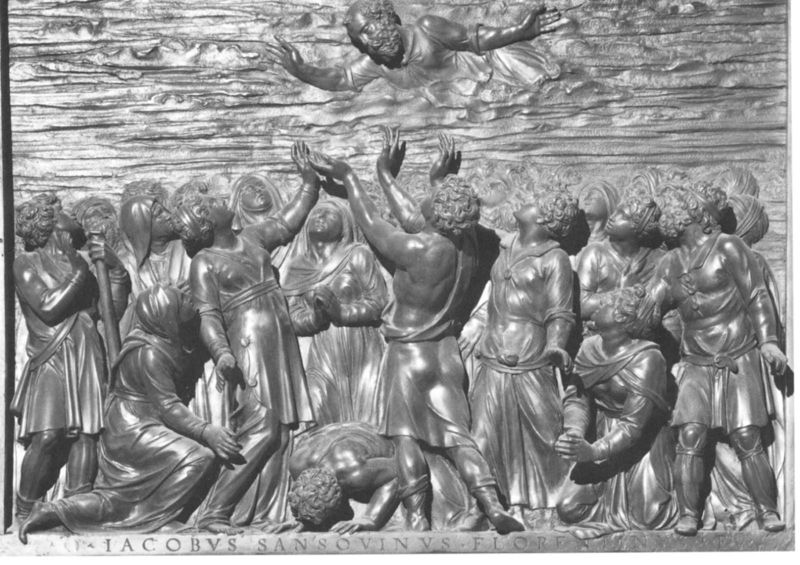
Titel: Kanzel im Chor
Künstler: Jacopo Sansovino
Standort: Venedig, S. Marco (EU - I - Venetien)
Schlagwörter: flügel, gott, hand, himmel, mann, wasser, wolken, frauen, menschen, frau, männer, blick, gürtel, ansammlung, leute, menge, versammlung, arme, blicke, falten, kleidung, stehen, hände, boden, haare, locken, engel, skulptur, relief, schrift, stab, muskeln, inschrift, metall, bronze, plastik, liegend, rückenfigur, schwarzweiß, knien, beschriftung, beten, menschenmenge, fries, christus, heben, erhoben, ehrfurcht, jünger, anbetung, bitten, himmelfahrt, fried, menschne, betten, jakob, jacobus, jakobus, flachrelief, wandrelief, palstik, m;enschen, wiedergeburt, e, h, jacobs